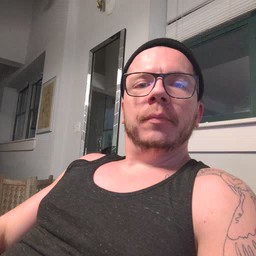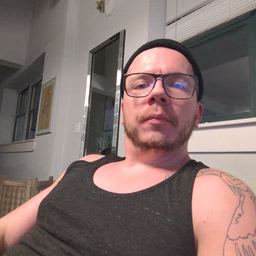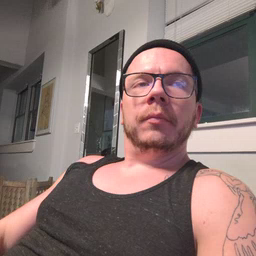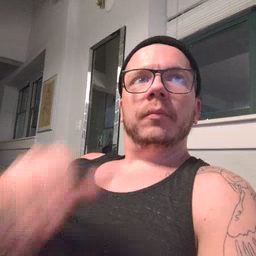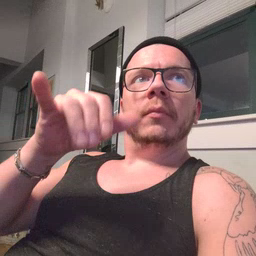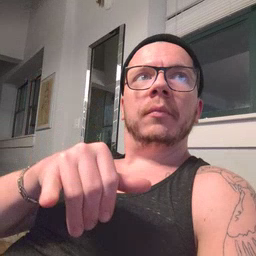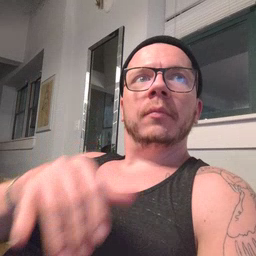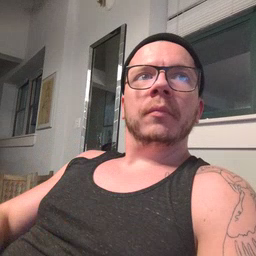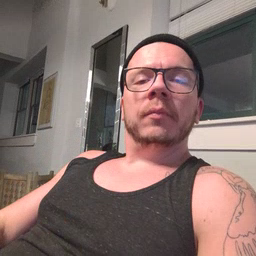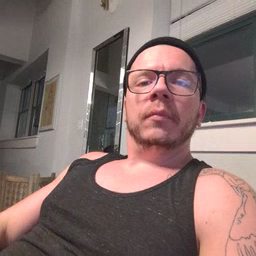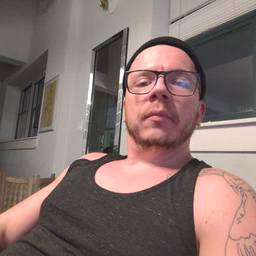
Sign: stay